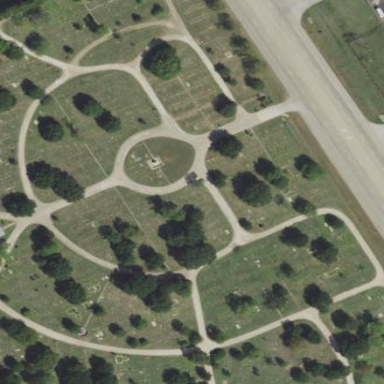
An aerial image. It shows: Cemetery with graves.